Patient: sex F, age 54
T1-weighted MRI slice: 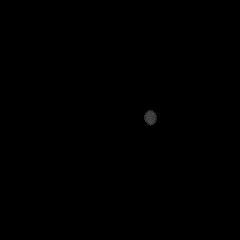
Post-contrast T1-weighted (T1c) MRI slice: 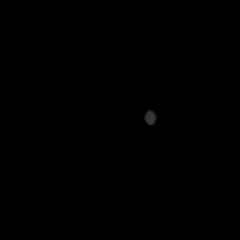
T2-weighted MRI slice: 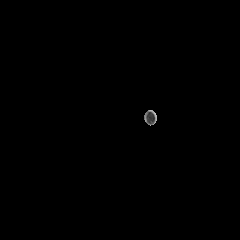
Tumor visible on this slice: no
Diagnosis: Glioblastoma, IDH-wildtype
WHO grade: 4